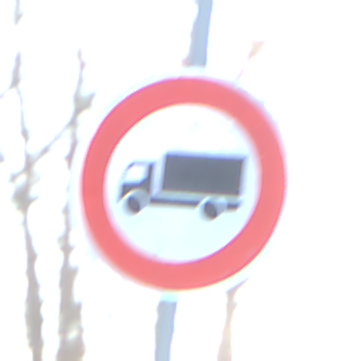
Verkehrszeichen: VerbotFuerKraftfahrzeugeUeberDreiKommaFuenfTonnen
Umgebung: Outdoor, Nature
Tageszeit: MorningAfternoon
Wetter: Clear
Licht: Natural
Jahreszeit: Winter
Kontrast: HighContrast